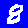
Digit: 8